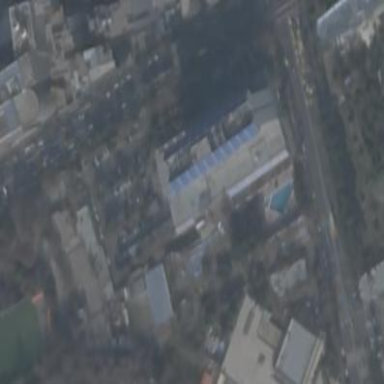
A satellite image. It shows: Hotel building.